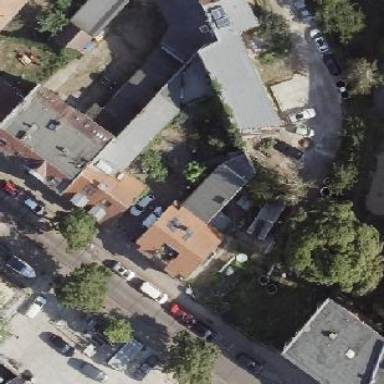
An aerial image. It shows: Apartments building with gambrel roof.